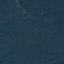
Land use / land cover class: Forest